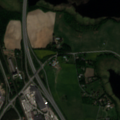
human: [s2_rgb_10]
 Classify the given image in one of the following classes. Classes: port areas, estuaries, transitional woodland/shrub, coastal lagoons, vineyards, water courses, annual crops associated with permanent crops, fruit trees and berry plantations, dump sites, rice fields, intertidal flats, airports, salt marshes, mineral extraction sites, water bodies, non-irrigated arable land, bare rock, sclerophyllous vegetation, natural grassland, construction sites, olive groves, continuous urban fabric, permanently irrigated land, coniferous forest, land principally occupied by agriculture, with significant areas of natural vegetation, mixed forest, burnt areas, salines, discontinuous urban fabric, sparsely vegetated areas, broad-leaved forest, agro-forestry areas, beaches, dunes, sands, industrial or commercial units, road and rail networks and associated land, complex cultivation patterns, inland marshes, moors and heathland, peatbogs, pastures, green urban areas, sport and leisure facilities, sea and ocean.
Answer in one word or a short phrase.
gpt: discontinuous urban fabric, industrial or commercial units, non-irrigated arable land, land principally occupied by agriculture, with significant areas of natural vegetation, coniferous forest, mixed forest, inland marshes